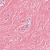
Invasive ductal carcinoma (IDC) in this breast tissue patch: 0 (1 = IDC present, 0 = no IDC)